Interaction volume radius: 10 \u00c5
Interaction volume height: 35 \u00c5
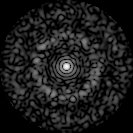
Disorder parameter: 0.8349